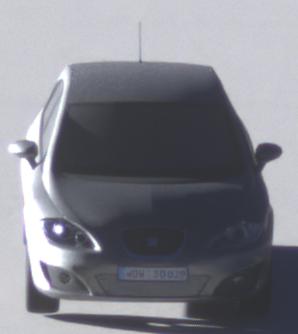
Make: SEAT
Model: Leon 1.4
Detailed model: Leon (1P)
Model produced from: 2009/04
Model produced until: 2010/08
Doors: 5
Color: gray
Road condition: dry road
Daytime: sunrise or sunset
Contrast: high contrast